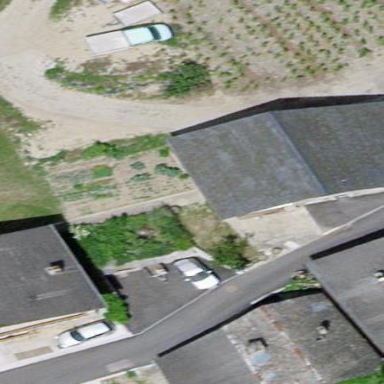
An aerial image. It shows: Rural barn.